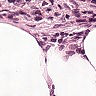
Metastatic tissue present: no